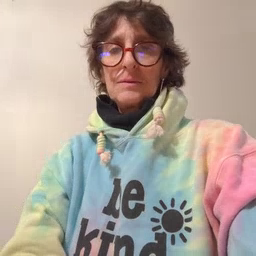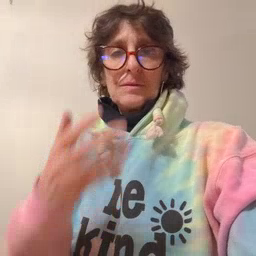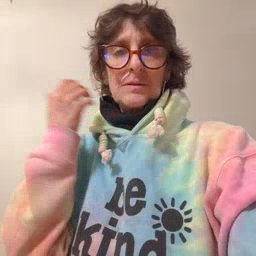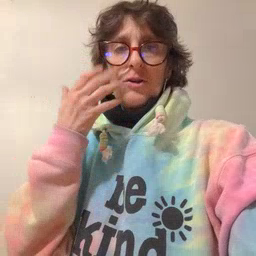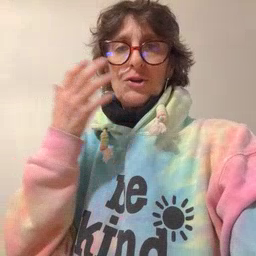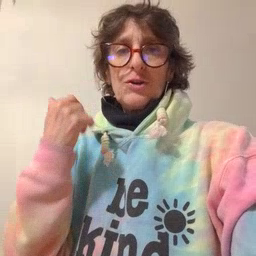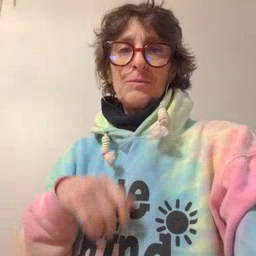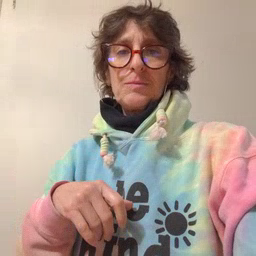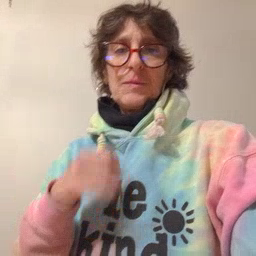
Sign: tiger